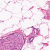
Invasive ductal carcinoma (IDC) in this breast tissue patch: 0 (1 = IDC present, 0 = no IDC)